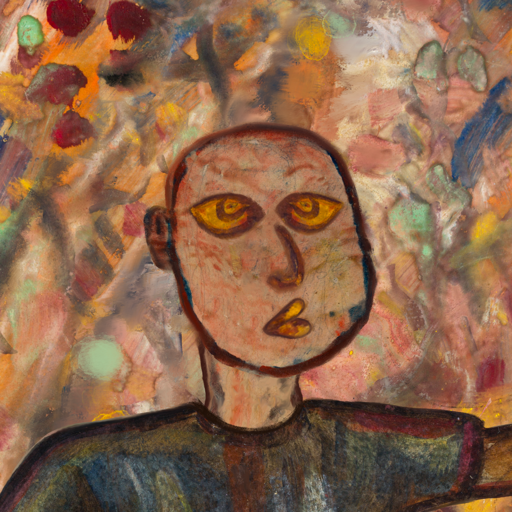
Background: Mother_And_Son_Mother, Head And Neck Side: Orphan, Face Side: Comrade, Bust: Mosgoul, Hair Side: Blank, Head Accessory: Blank, Second Necklace: Blank, Necklace: Blank, Baby: Blank